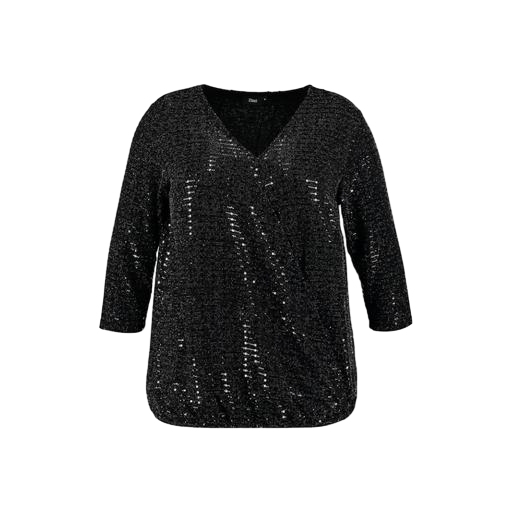
sequined blouse, black plus size printed t-shirt only macy, black sequin-embellished blouse, white background